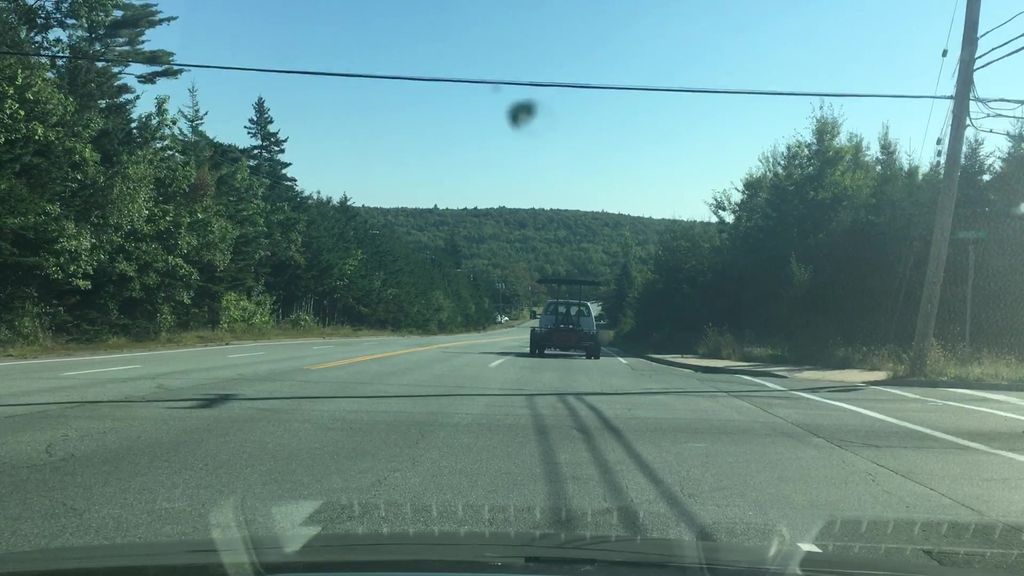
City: halifax